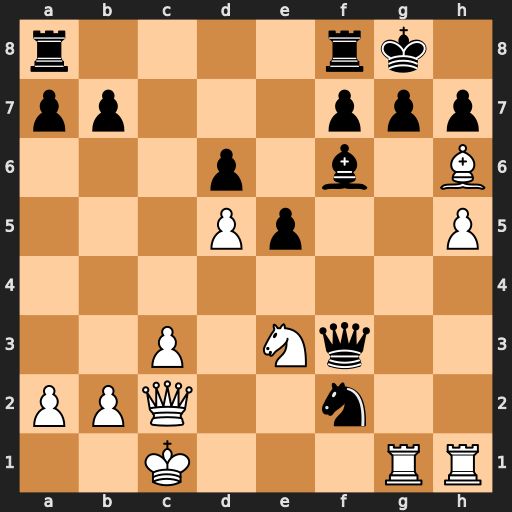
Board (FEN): r4rk1/pp3ppp/3p1b1B/3Pp2P/8/2P1Nq2/PPQ2n2/2K3RR
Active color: w
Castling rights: -
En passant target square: -
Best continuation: Rh2 Ne4 Rf1 Qxf1+ Nxf1